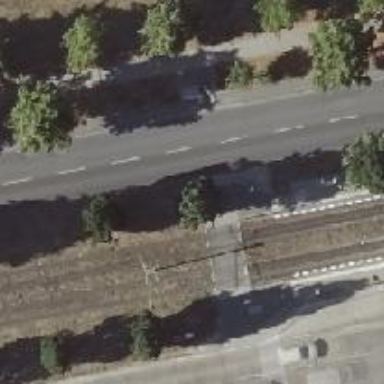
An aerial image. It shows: Secondary road with asphalt surface and lane markings.